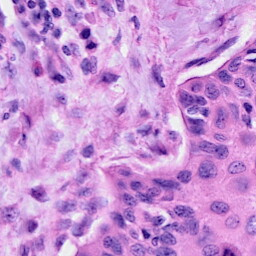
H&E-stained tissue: Cervix